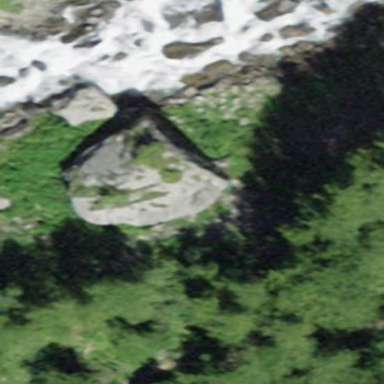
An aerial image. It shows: View of natural rock.